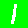
Digit: 1